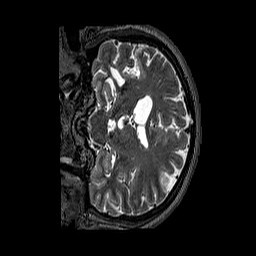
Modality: T2w
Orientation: coronal
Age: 37
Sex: female
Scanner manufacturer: siemens
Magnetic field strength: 3 T
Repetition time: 3.2 s
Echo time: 0.567 s